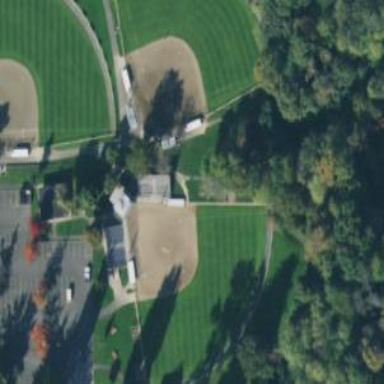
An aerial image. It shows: Baseball pitch for leisure land activities.